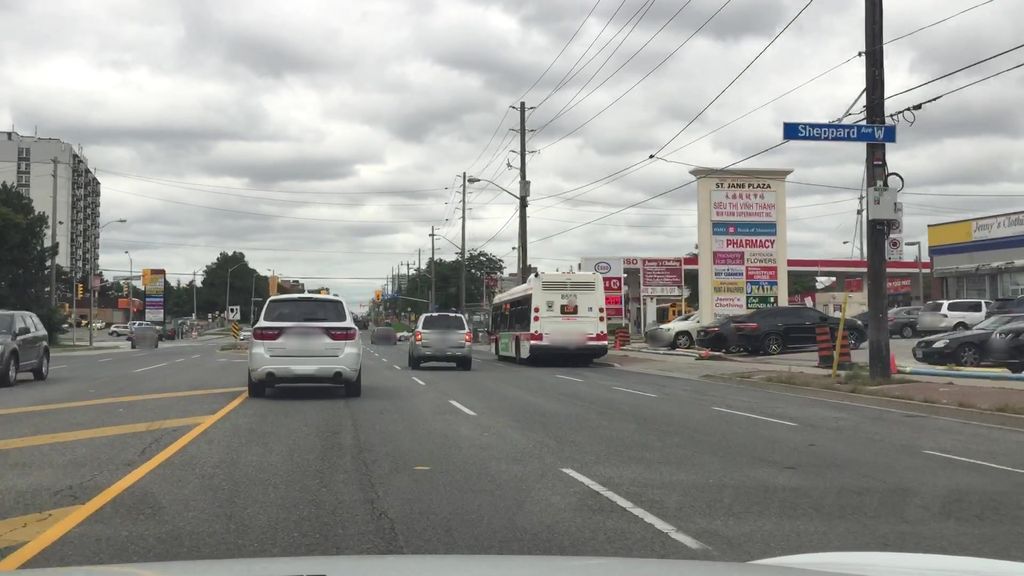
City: toronto